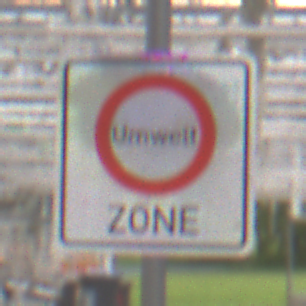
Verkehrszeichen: BeginnUmweltzone
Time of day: Midday
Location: Roofed (Special)
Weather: Overcast
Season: NotSpecified
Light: Natural